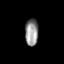
Tissue: skin
Cell type: Epithelial cells
Senescence score: 0.2387
Nuclear area (px): 348
Mean DAPI intensity: 146.572